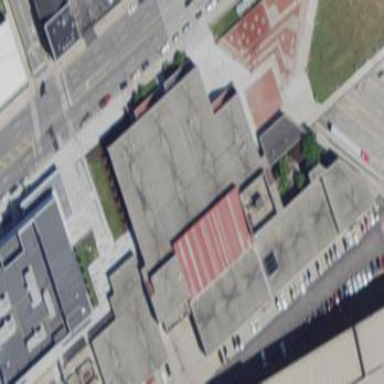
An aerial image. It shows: College building.